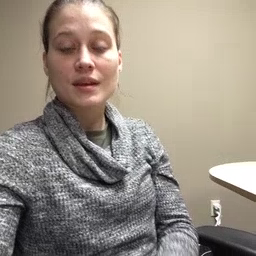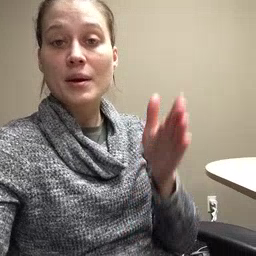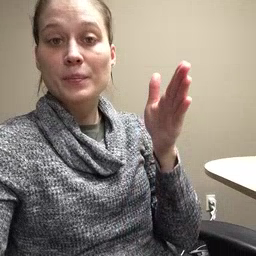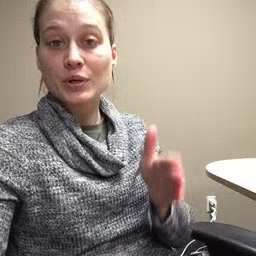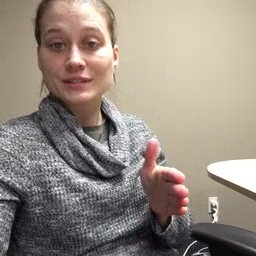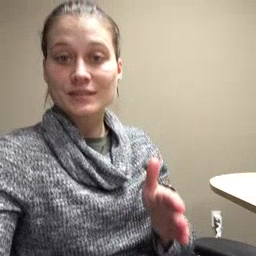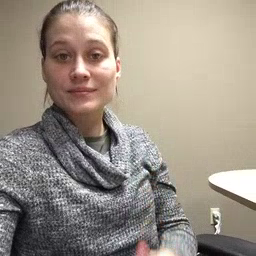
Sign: person